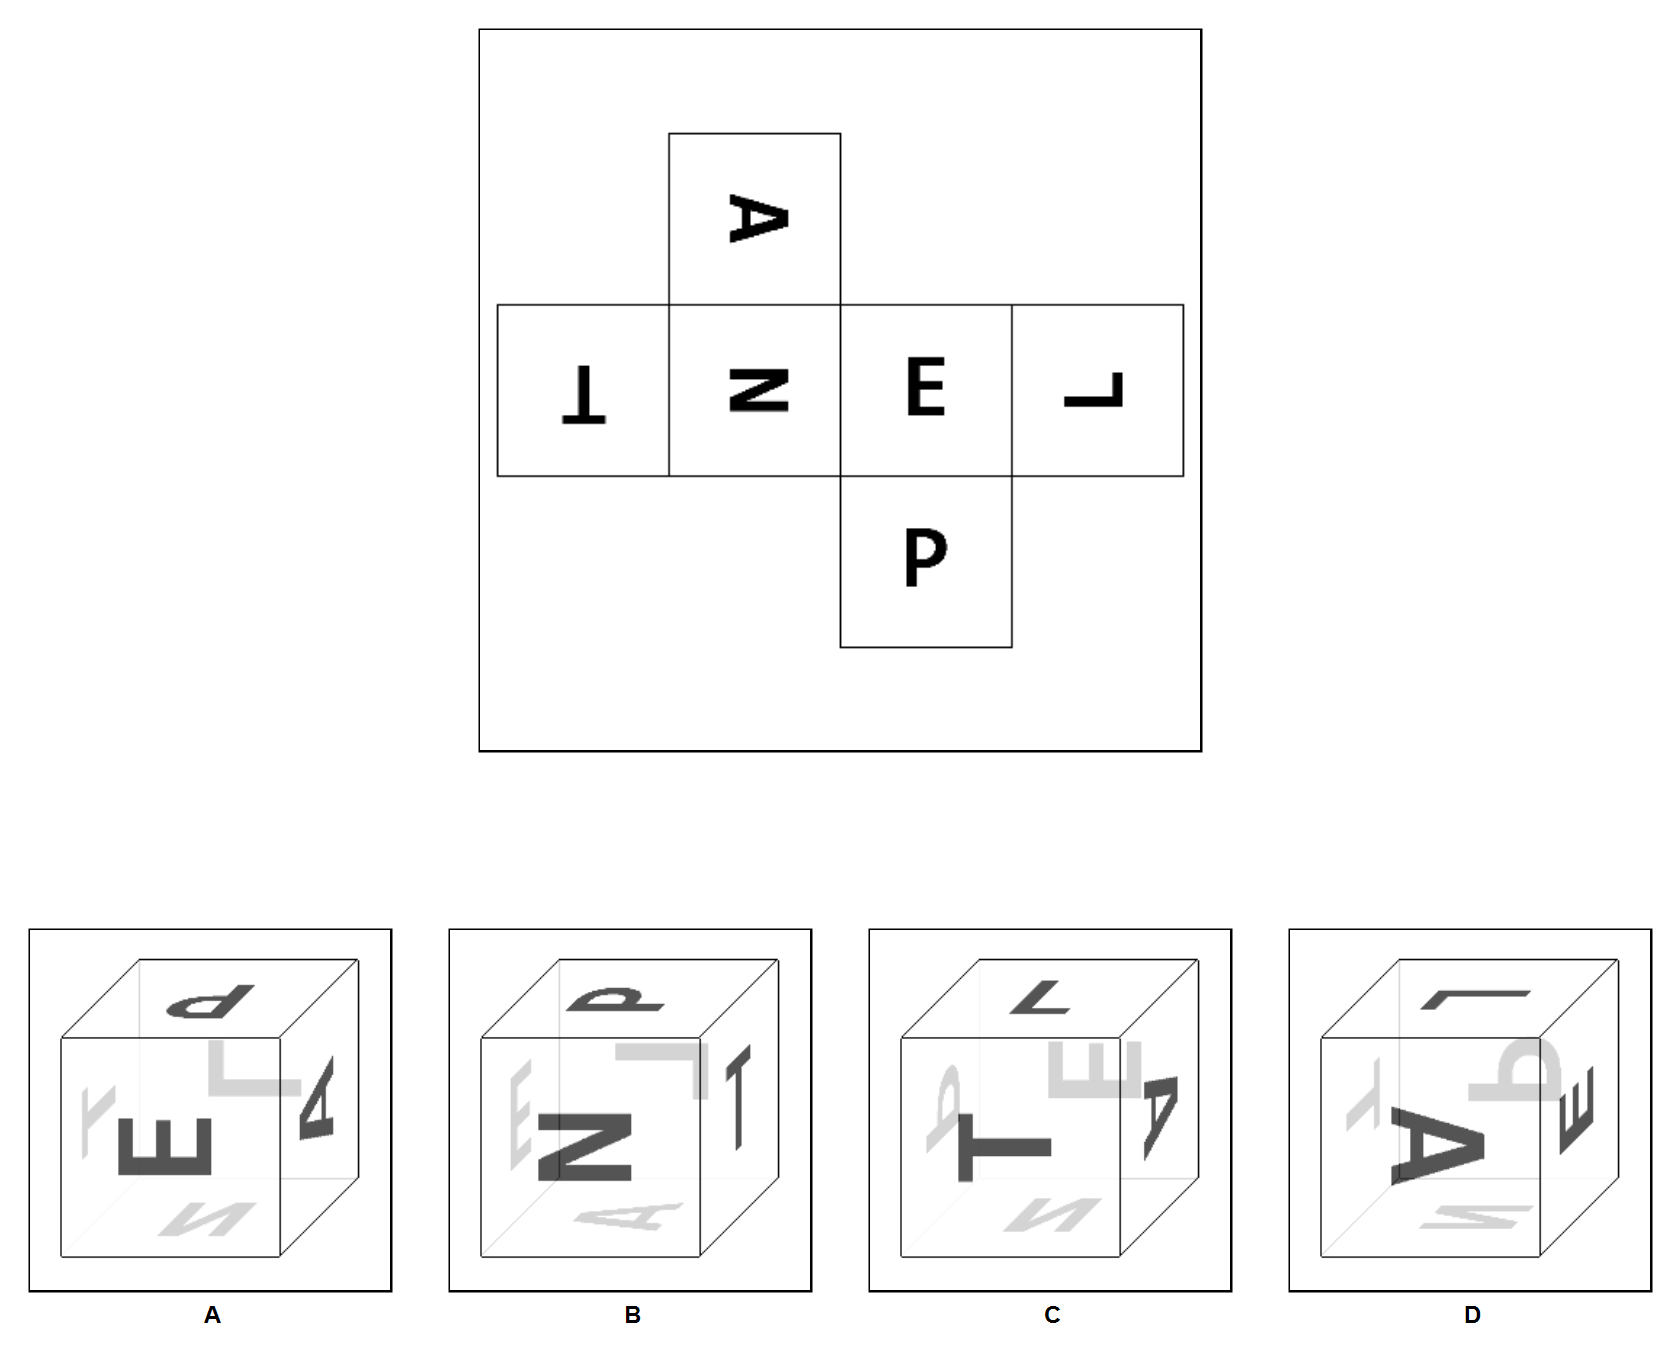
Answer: A